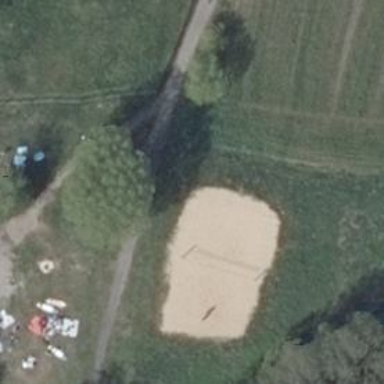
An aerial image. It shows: Sandy pitch for beach volleyball.